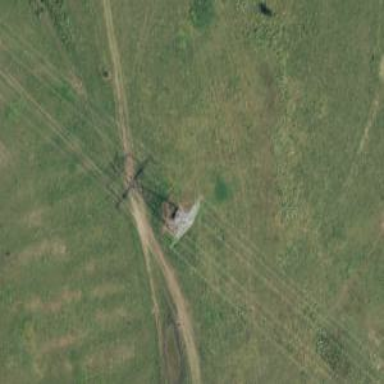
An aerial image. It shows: Power tower.